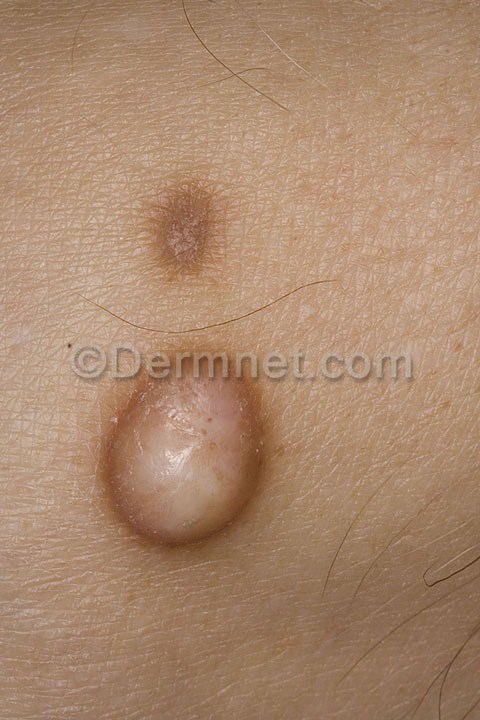
Disease: Seborrheic Keratoses and other Benign Tumors